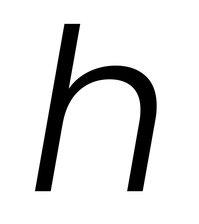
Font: Poppins-LightItalic